Question: I have an entity timetable:
'''
@Entity @Table(name = TableUtils.TIMETABLE)public class Timetable {
private static final long serialVersionUID = -1307879048598194633L;
@Id
@GeneratedValue(strategy = GenerationType.AUTO)
@Column(name = ColumnUtils.ID)
private long id;
@OneToMany(mappedBy = "timetable", cascade = {CascadeType.REMOVE, CascadeType.PERSIST})
private List<TimetableCell> timetableCells;
public List<TimetableCell> getTimetableCells() {
return timetableCells;
}
public void setTimetableCells(List<TimetableCell> timetableCells) {
this.timetableCells = timetableCells;
}
}
'''
and an entity timetableCell:
'''
@Entity
@Table(name = TableUtils.TIMETABLE_CELL)
public class TimetableCell extends AbstractElement {
private static final long serialVersionUID = -8083688091896353882L;
@ManyToOne(cascade = CascadeType.PERSIST)
@JoinColumn(name = ColumnUtils.WEEK_DAY_ID, nullable = false)
private WeekDay weekDay;
@ManyToOne(cascade = CascadeType.PERSIST)
@JoinColumn(name = ColumnUtils.LESSON_HOUR_ID, nullable = false)
private LessonHour lessonHour;
@ManyToOne(cascade = CascadeType.PERSIST)
@JoinColumn(name = ColumnUtils.TIMETABLE_ID, nullable = false)
private Timetable timetable;
...
}
'''
At first I create timetable cells with weekDay and LessonHours. After I set this list to timetable and try to save it. But All timetable cells are saved with null weekDay and null LessonHour.
I debugged it. Before save all fields are set as well.
'timetableRepository.save(timetable);'
Debug result showing following

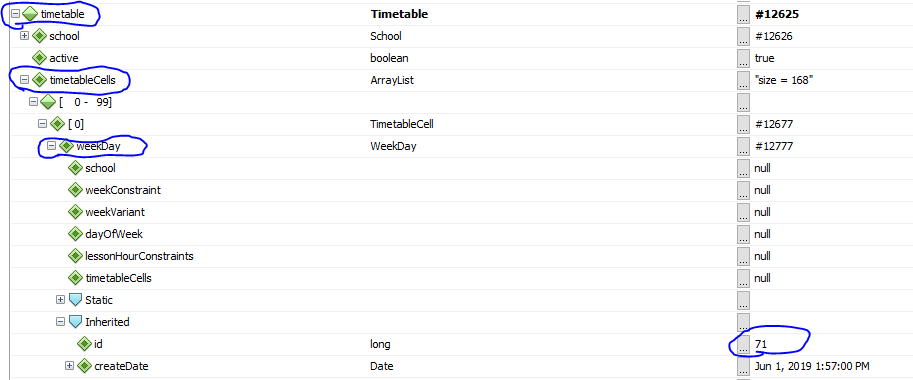
Answer: I removed 'Cascade.Persist' from fields in TimetableCell. It works for me but I don't know that what was problem.